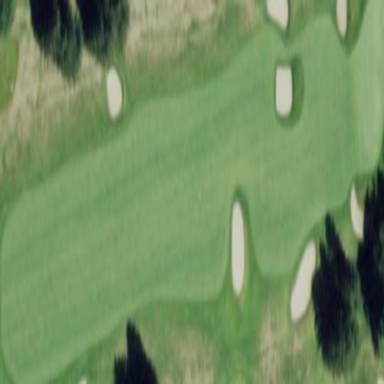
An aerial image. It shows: Scenic golf fairway.